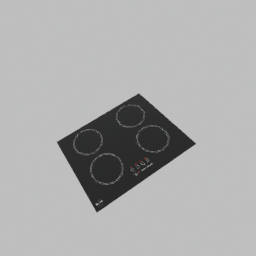
Label: appliances